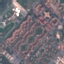
Label: Residential